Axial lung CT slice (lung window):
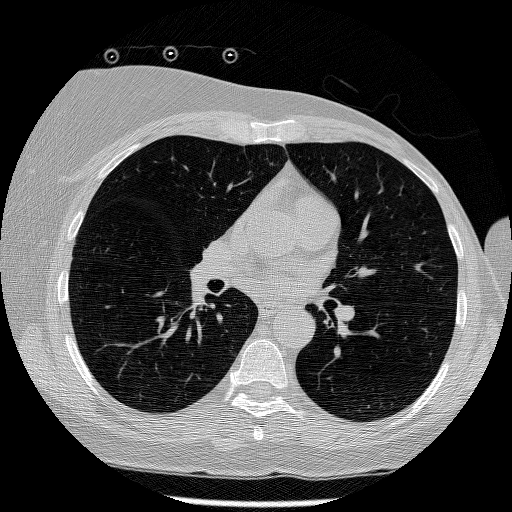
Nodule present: no